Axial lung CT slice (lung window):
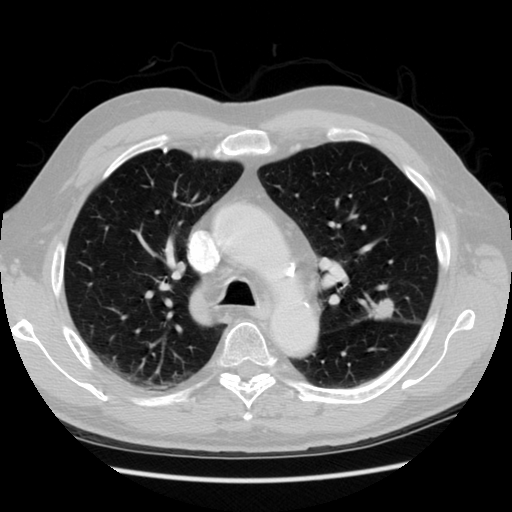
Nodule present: yes
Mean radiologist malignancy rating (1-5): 4.5